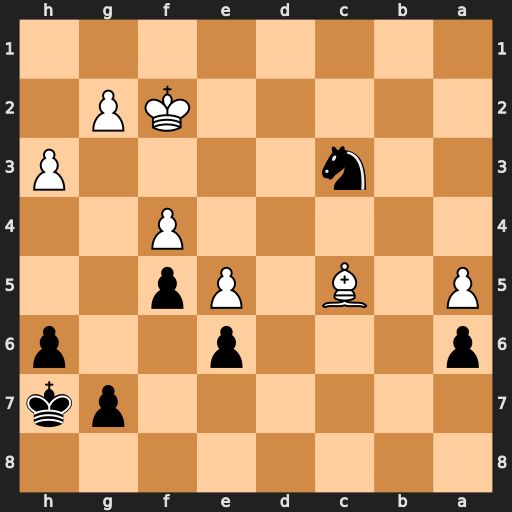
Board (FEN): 8/6pk/p3p2p/P1B1Pp2/5P2/2n4P/5KP1/8
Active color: b
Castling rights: -
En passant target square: -
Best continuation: Ne4+ Ke2 Nxc5